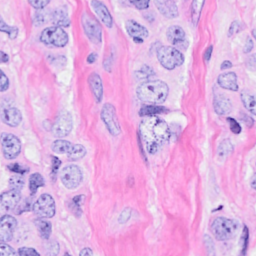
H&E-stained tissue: Breast